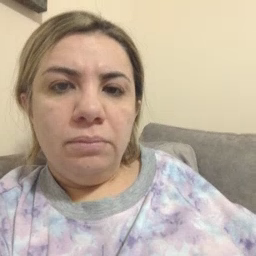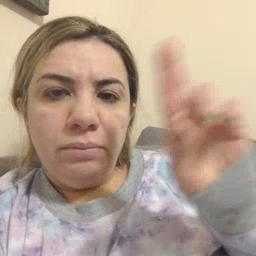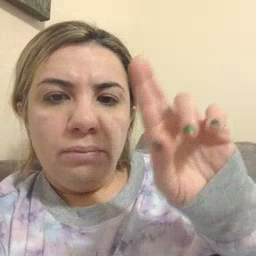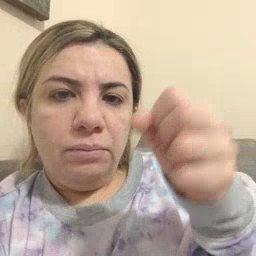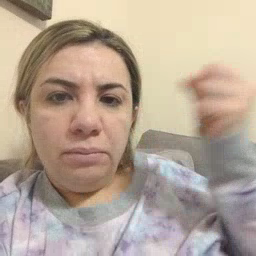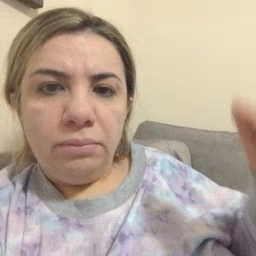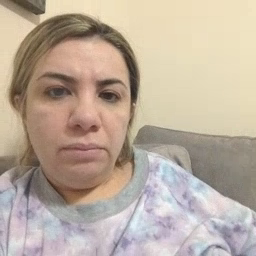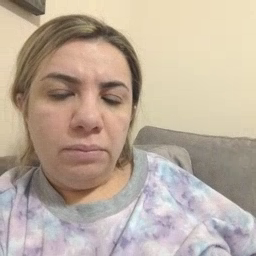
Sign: refrigerator